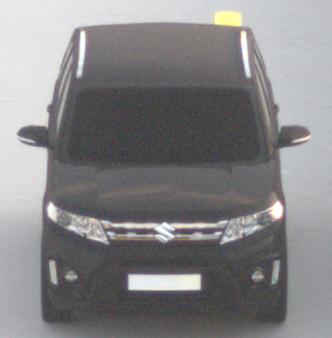
Make: Suzuki
Model: Vitara 1.6
Detailed model: Vitara (LY)
Model produced from: 2015/04
Model produced until: 2018/08
Doors: 5
Color: black
Road condition: dry road
Daytime: sunrise or sunset
Contrast: low contrast